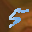
Label: 5